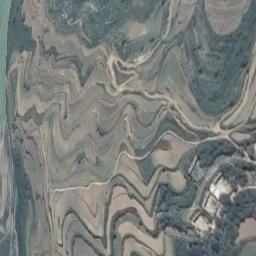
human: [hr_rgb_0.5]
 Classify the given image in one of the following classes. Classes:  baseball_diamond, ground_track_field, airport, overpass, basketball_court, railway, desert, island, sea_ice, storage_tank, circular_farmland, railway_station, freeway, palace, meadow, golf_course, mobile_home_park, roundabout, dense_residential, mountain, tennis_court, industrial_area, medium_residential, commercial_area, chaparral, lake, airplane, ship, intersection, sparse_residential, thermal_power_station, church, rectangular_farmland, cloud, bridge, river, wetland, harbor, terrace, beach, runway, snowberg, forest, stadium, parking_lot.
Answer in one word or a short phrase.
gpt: terrace